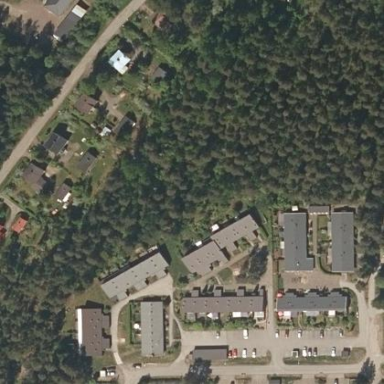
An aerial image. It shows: Residential area.